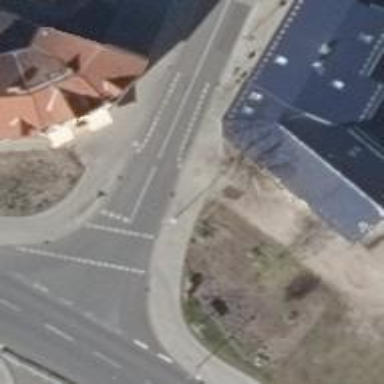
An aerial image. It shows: Unclassified asphalt road with sidewalks on both sides.